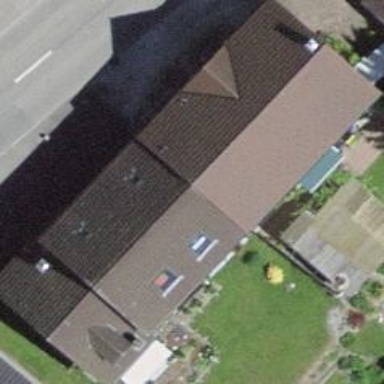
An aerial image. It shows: Terrace building.